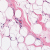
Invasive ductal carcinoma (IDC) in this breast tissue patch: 0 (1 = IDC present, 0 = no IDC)